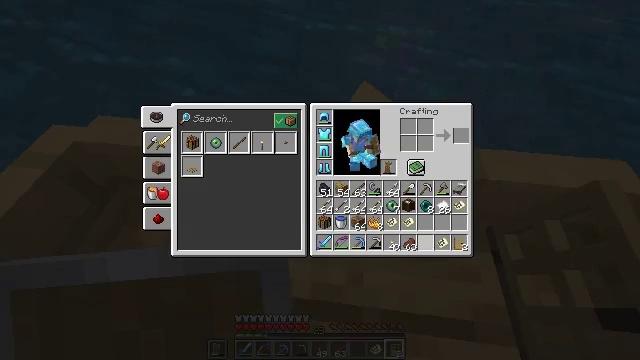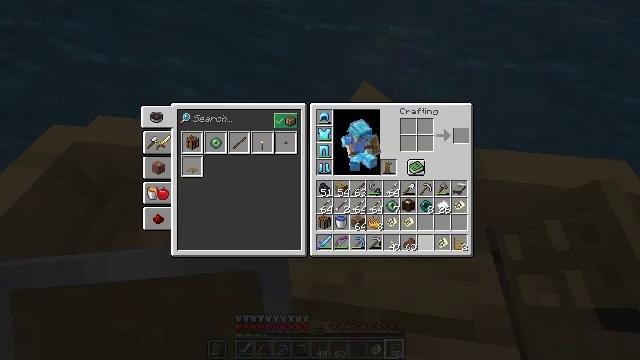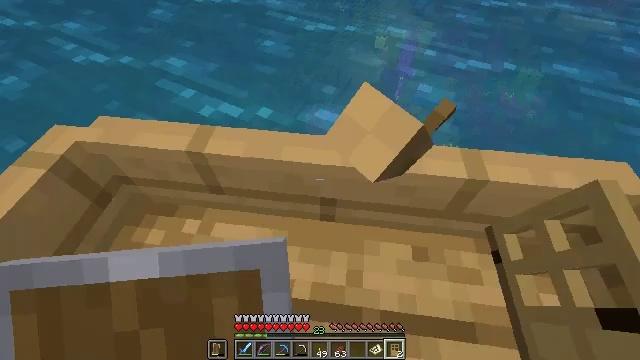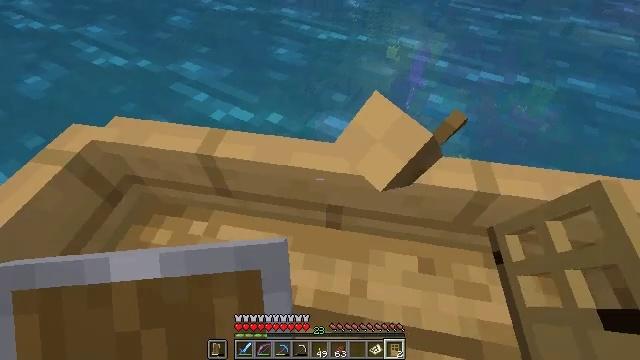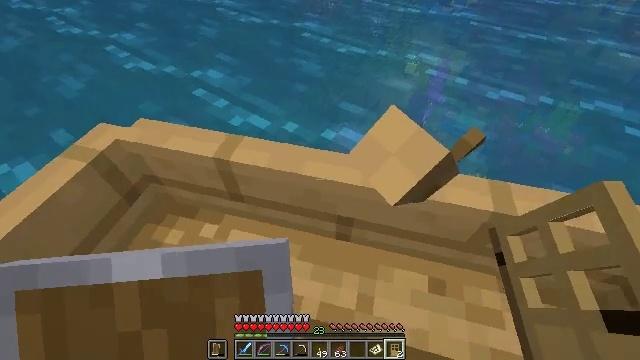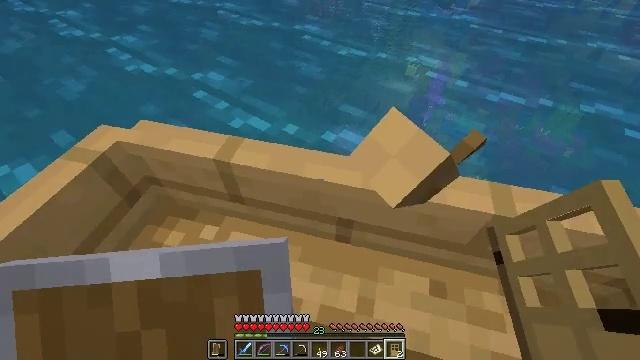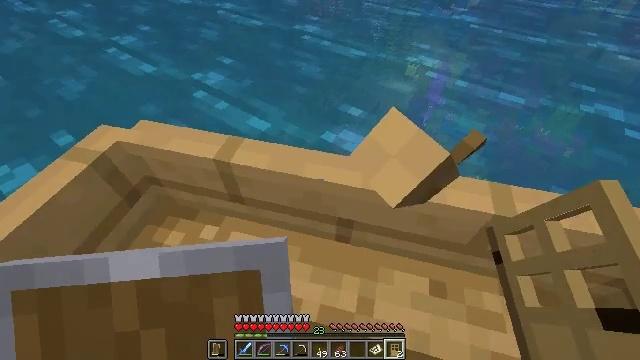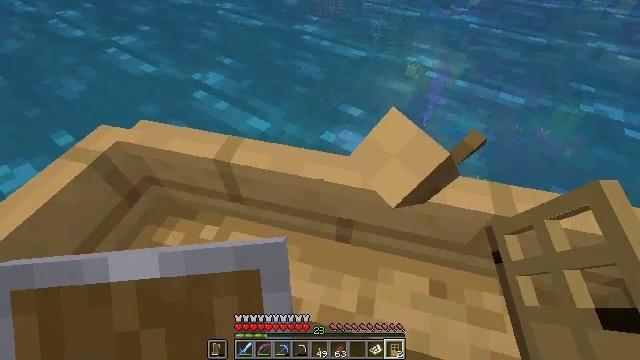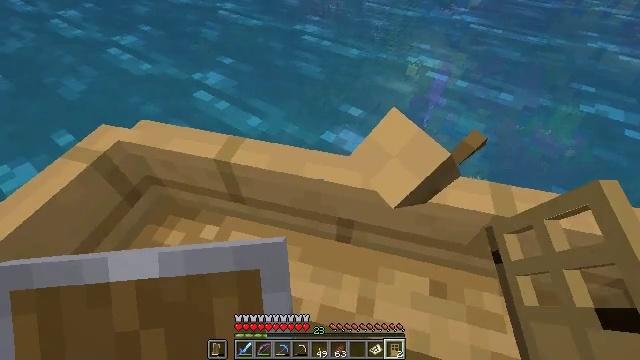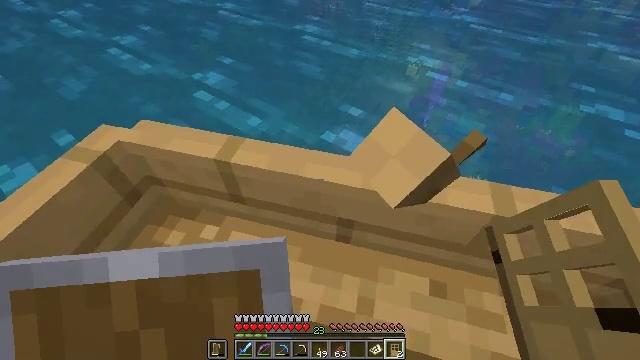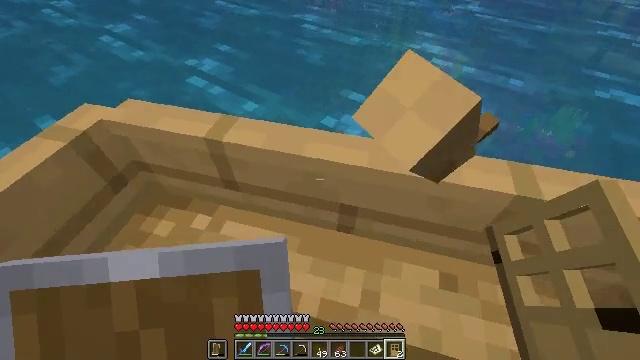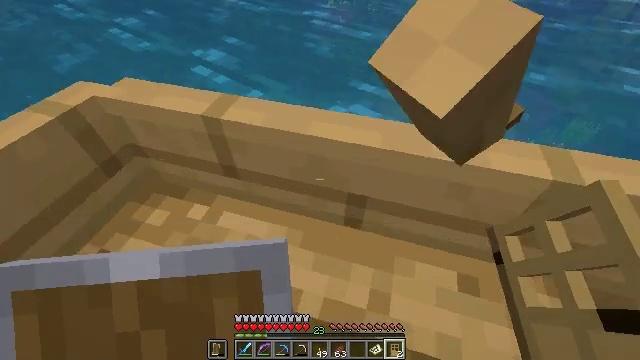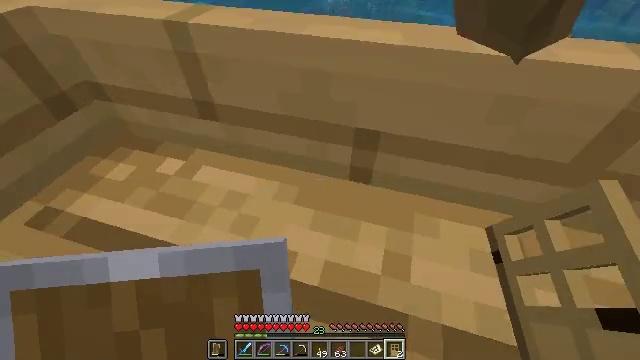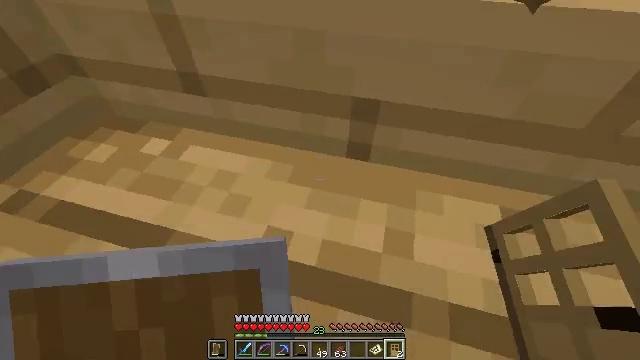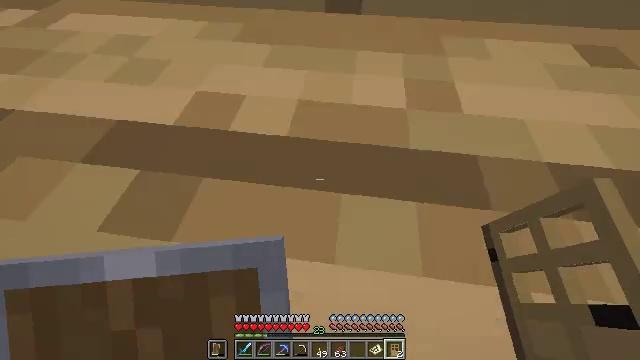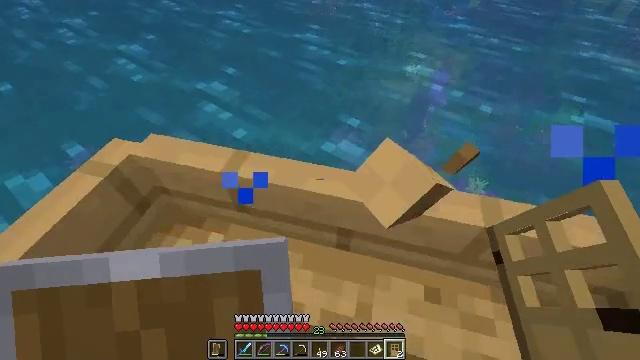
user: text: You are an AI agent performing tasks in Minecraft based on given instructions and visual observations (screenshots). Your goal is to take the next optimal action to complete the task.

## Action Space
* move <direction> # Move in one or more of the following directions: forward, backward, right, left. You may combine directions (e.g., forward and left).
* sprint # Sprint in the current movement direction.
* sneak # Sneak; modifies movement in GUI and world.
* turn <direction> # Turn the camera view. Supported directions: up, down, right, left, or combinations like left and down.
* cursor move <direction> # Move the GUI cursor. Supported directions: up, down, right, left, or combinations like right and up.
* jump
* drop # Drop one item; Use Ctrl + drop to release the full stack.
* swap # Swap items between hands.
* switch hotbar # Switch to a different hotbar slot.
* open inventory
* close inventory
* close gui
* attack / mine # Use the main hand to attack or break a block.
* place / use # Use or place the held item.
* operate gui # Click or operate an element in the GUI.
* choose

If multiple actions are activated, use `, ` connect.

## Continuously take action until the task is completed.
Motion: motion action
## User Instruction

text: Collect sea pickles from the ocean floor.
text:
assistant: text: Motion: no_op
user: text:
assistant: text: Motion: no_op
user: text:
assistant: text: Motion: turn left and up, close gui
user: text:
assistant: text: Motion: turn left and up
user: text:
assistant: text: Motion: no_op
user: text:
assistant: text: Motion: no_op
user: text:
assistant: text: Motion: no_op
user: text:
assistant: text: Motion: no_op
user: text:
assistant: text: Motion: sneak
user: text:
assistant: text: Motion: sneak
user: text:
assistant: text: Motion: turn left and up
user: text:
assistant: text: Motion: no_op
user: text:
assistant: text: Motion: turn right and down
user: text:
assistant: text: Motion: turn right and down
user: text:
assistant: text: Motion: no_op
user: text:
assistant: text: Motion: no_op
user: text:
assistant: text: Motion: turn down
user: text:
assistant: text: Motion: turn right and down
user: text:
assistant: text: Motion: turn right and down
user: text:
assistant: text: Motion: turn down
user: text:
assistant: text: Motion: no_op
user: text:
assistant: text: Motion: no_op
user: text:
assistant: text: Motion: move forward
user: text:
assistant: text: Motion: move forward, turn left
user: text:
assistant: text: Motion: move forward, turn left
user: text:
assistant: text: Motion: move forward
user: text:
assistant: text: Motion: move forward
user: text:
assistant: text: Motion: move forward
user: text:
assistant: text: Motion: move forward
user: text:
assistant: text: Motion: move forward, turn left and down